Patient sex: M
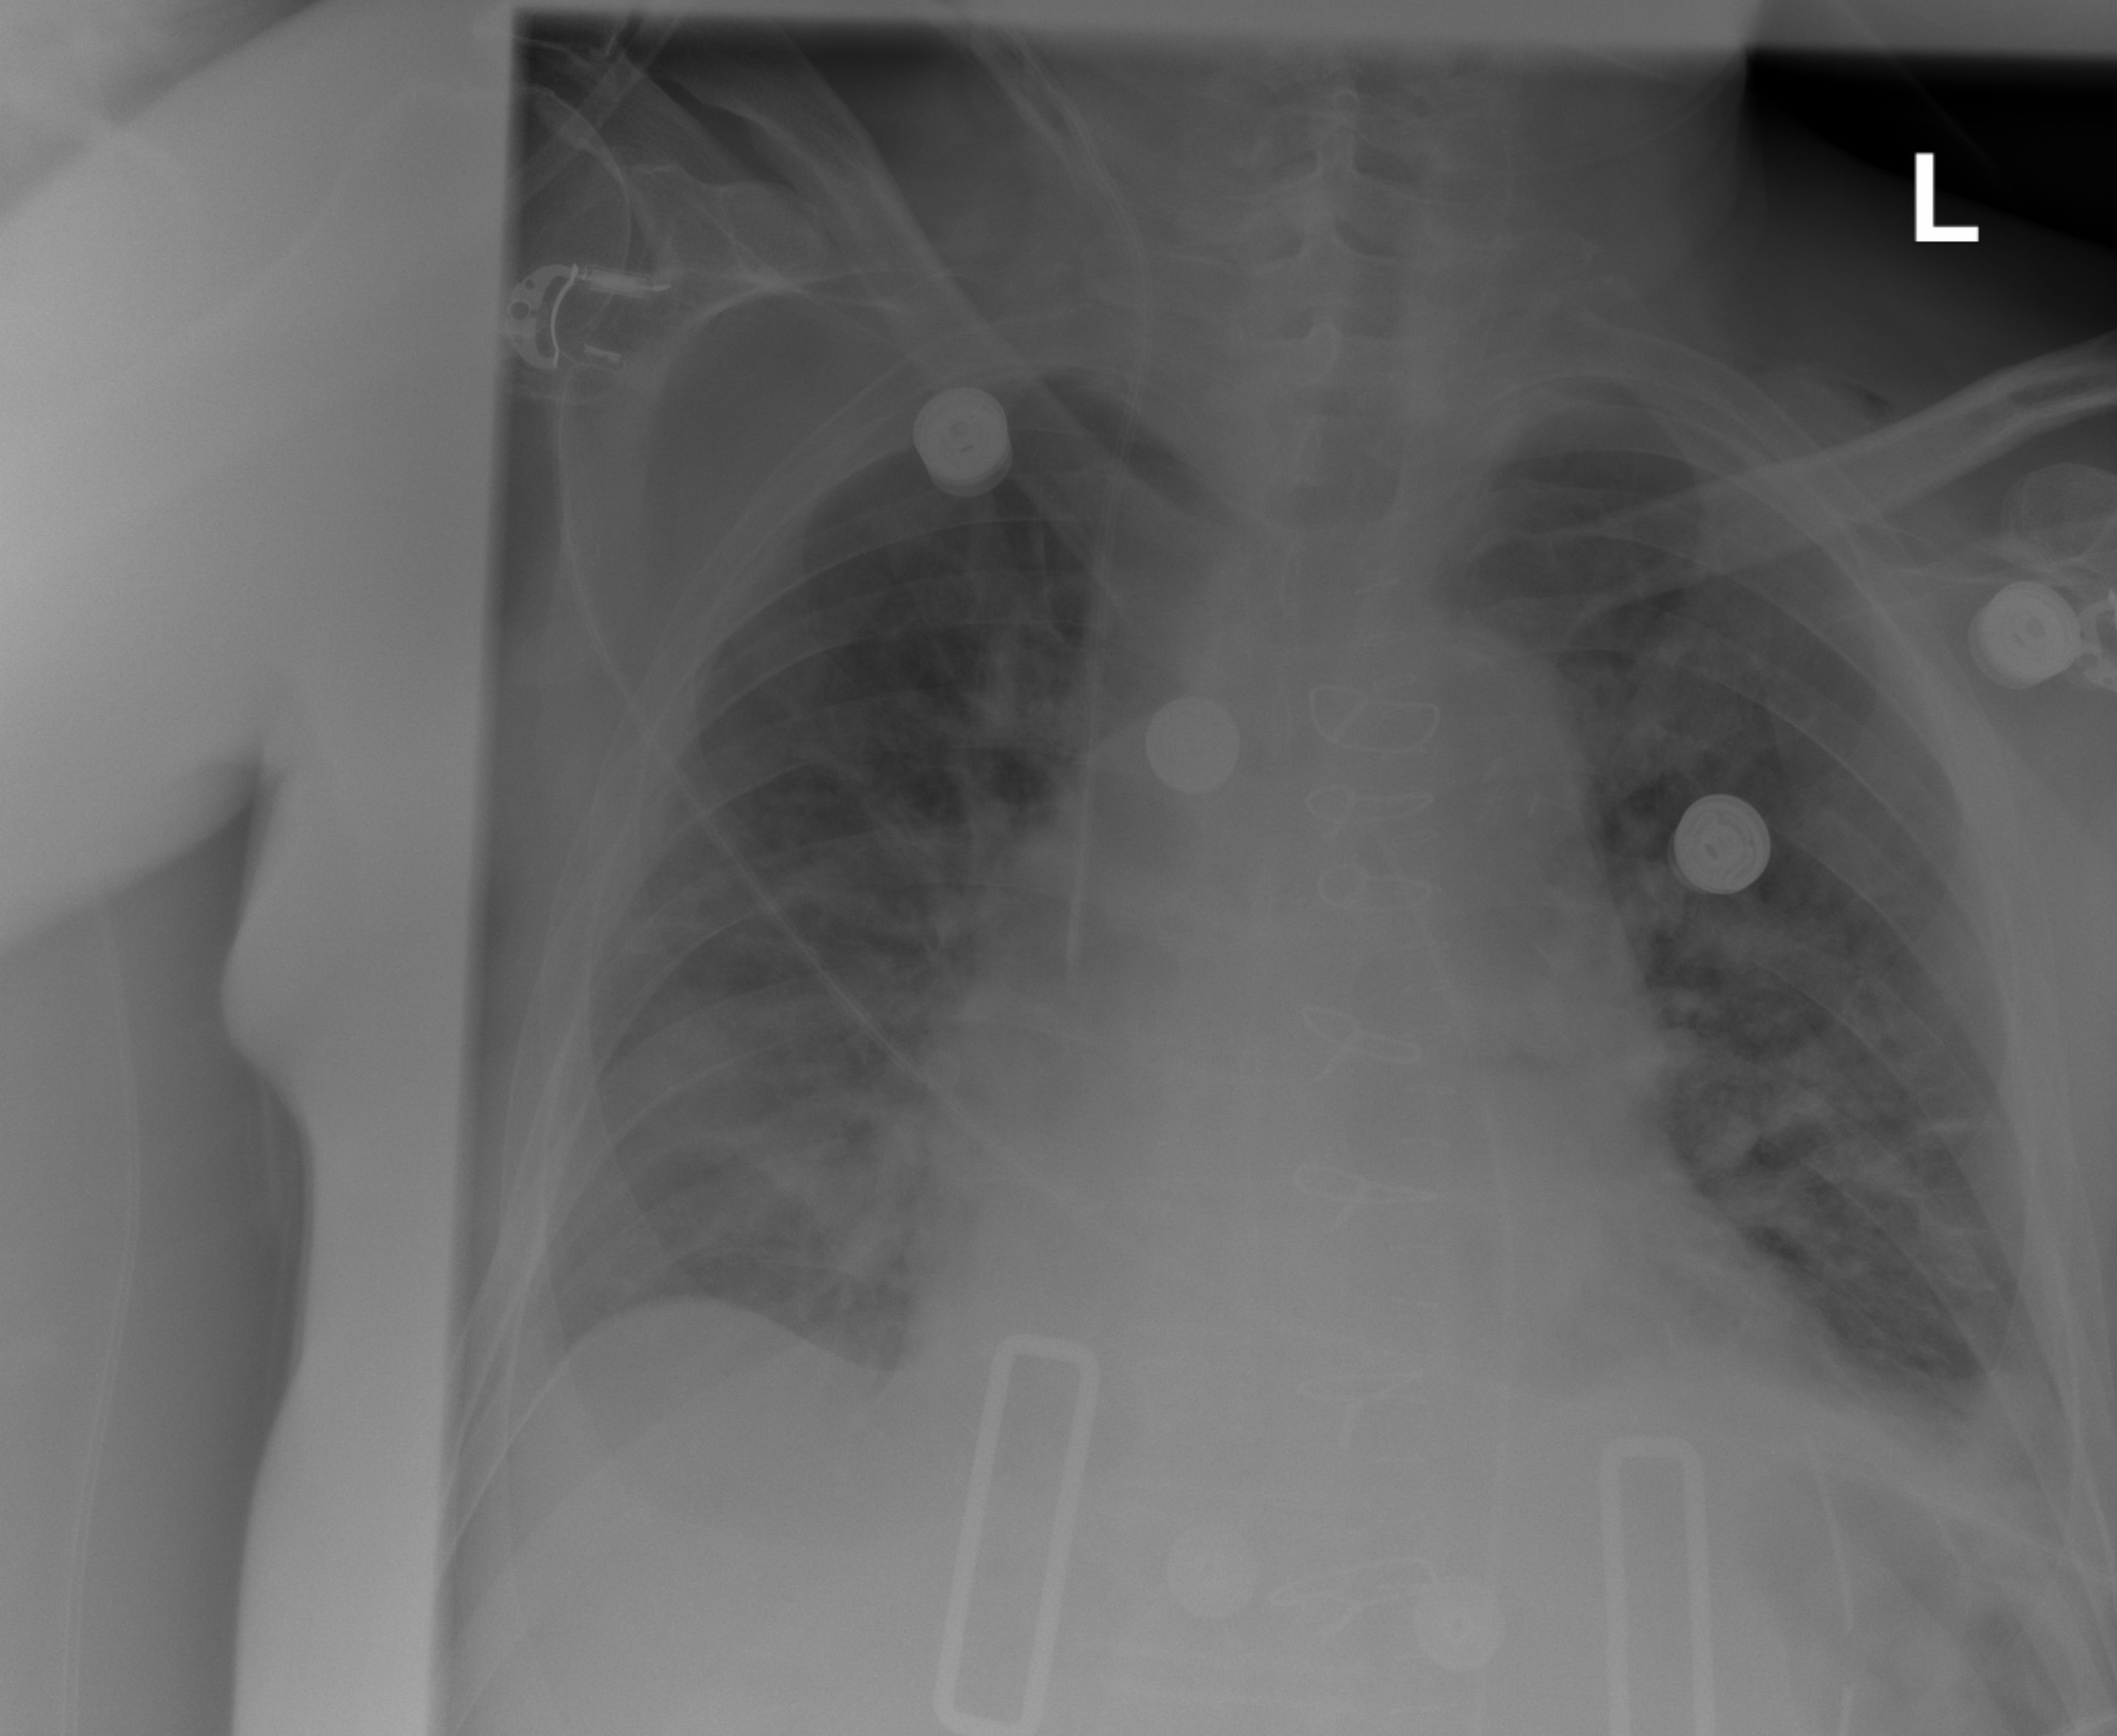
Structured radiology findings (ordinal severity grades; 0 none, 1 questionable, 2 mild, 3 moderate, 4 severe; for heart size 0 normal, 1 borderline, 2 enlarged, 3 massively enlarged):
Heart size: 2
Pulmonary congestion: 2
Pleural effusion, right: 0
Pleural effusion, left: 1
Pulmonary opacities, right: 0
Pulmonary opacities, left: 0
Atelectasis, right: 1
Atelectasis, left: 1